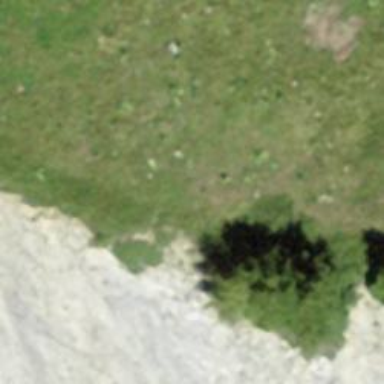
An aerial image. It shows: Cliff in nature.